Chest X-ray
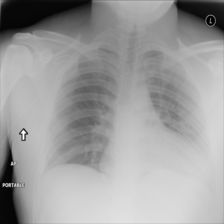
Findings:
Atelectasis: negative
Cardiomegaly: negative
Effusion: negative
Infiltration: negative
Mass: negative
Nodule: negative
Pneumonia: negative
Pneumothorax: negative
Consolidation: negative
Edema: negative
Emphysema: negative
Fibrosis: negative
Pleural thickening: negative
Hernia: negative